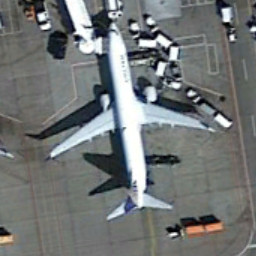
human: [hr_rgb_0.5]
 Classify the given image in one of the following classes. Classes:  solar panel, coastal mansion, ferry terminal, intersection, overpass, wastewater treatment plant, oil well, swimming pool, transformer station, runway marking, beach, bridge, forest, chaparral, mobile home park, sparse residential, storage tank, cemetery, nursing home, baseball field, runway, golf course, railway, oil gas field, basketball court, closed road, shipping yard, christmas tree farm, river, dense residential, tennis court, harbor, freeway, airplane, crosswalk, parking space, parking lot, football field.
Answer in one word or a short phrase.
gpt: airplane